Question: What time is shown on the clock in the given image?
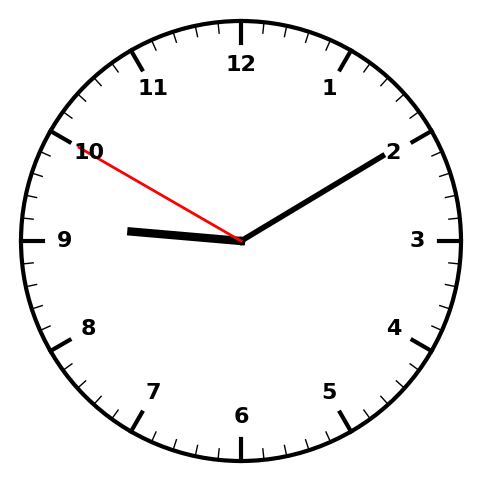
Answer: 09:09:50